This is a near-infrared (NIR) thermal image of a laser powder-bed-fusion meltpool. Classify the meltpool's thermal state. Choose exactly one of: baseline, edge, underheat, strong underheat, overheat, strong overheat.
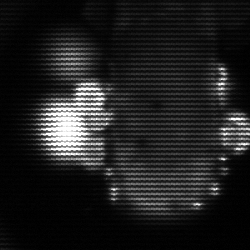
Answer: strong underheat